Interaction volume radius: 5 \u00c5
Interaction volume height: 25 \u00c5
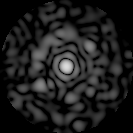
Disorder parameter: 0.8147